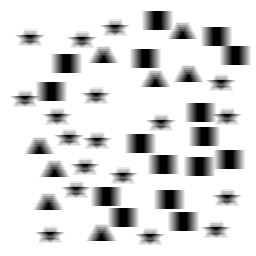
Squares: 16
Triangles: 8
Stars: 18
Total shapes: 42